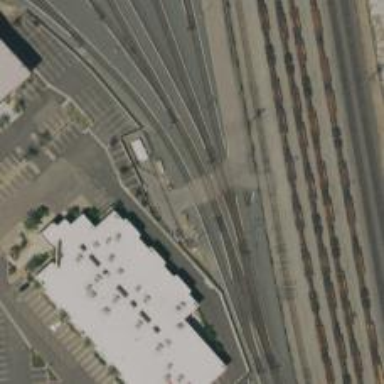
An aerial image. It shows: Railway level crossing.